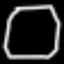
Label: octagon